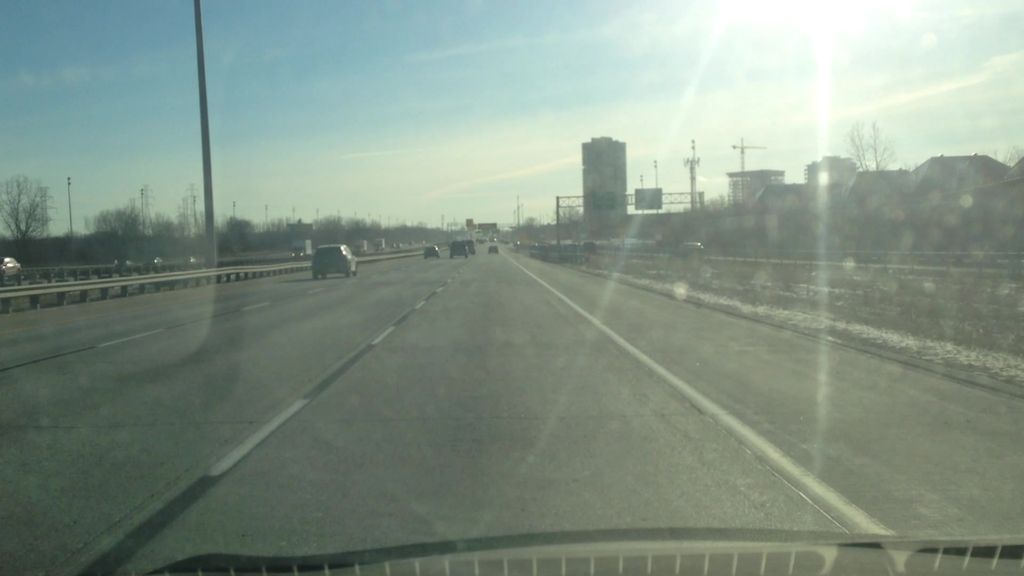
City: montreal